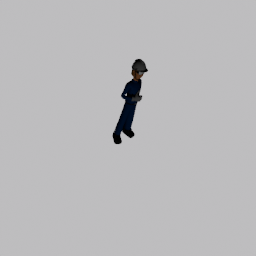
Label: people